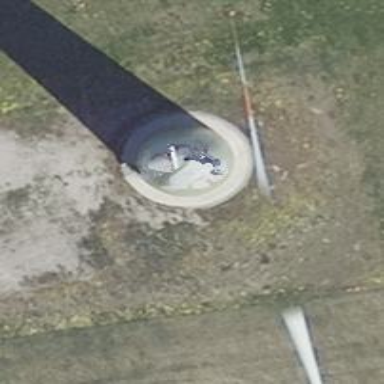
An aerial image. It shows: Wind generator powered by horizontal axis wind turbine.